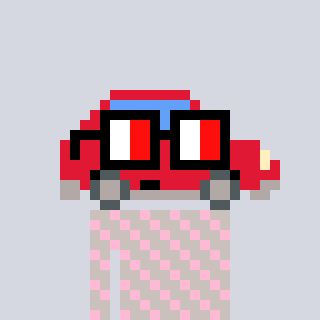
a pixel art character with square glasses with black frames and red eyes, a car-shaped head and a foggrey-colored body on a cool background